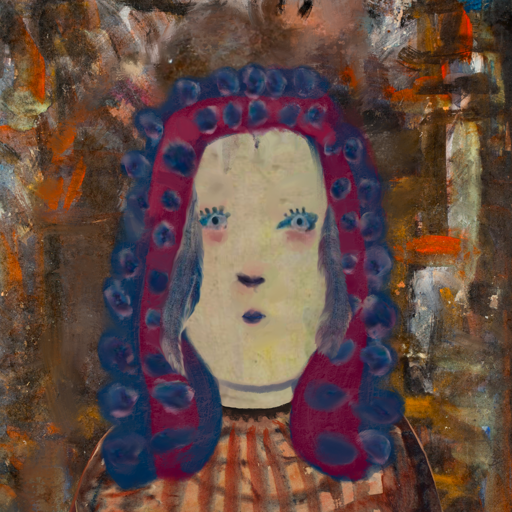
Background: GypsyQueen, Head And Neck Front: Hill_Girl, Face Front: Hill_Girl, Bust: Orphan, Hair Front: Hill_Girl, Head Accessory: Blank, Second Necklace: Blank, Necklace: Blank, Baby: Blank